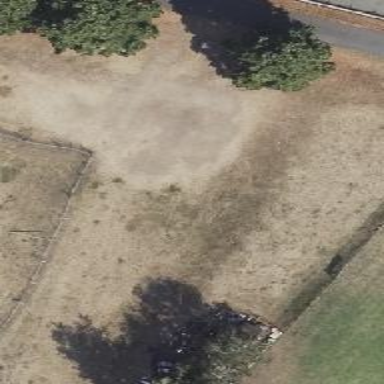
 perfect for leisurely sports activities."